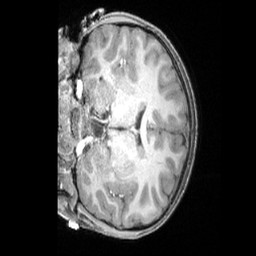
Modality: T1w
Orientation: coronal
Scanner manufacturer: siemens
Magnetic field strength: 3 T
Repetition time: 2.4 s
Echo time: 0.00224 s